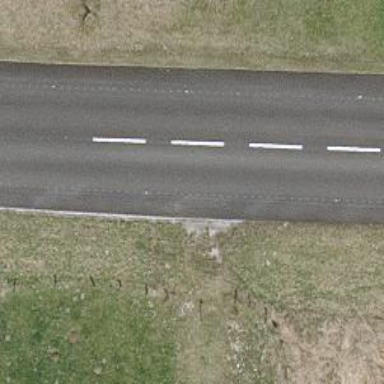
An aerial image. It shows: Primary highway.